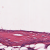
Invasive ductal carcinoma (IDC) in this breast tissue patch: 1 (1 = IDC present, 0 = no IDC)